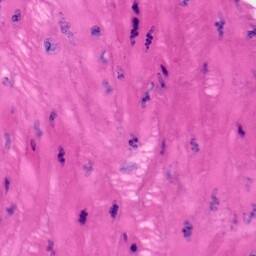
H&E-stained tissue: Skin